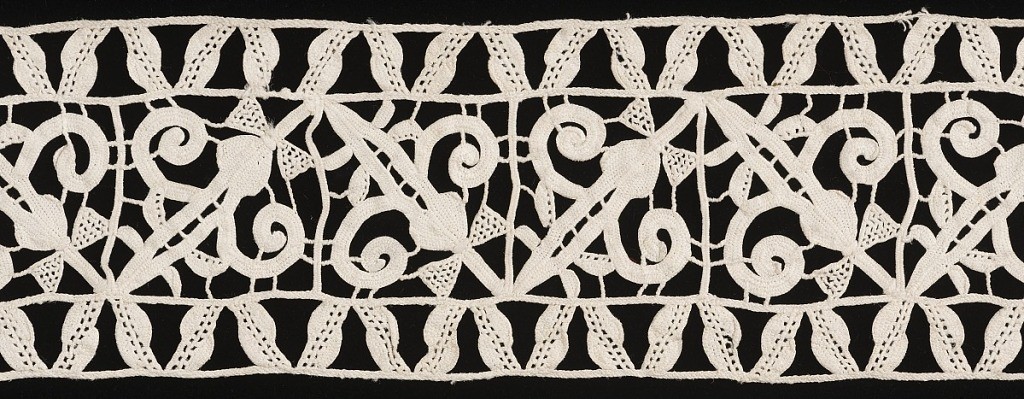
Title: Border
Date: late 16th–early 17th century
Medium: linen Technique: grid of laid cords with needle lace (reticella style)
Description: Border of square compartments filled with repeated floral form and edged with narrow border of zigzag design at either side.